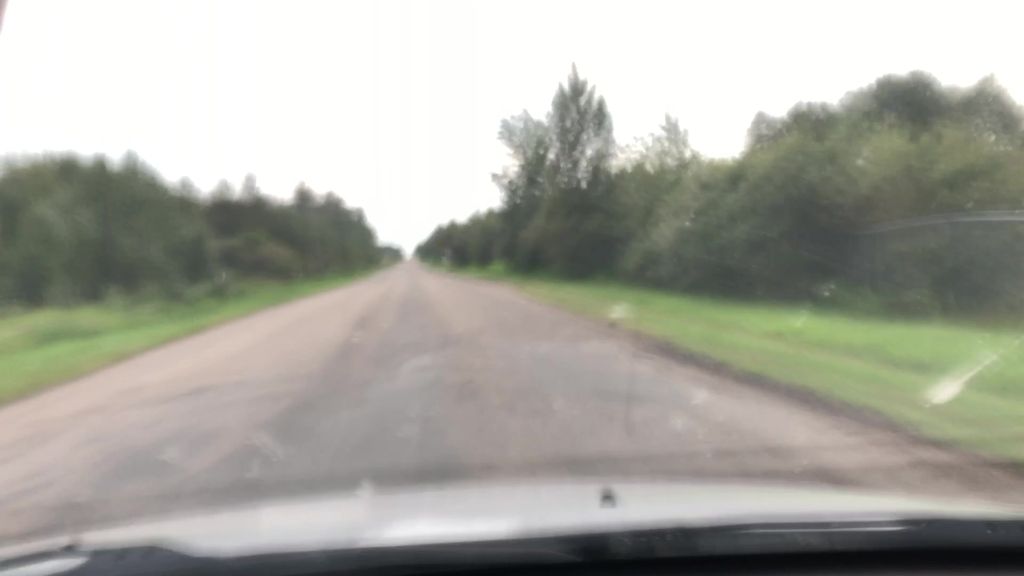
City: edmonton